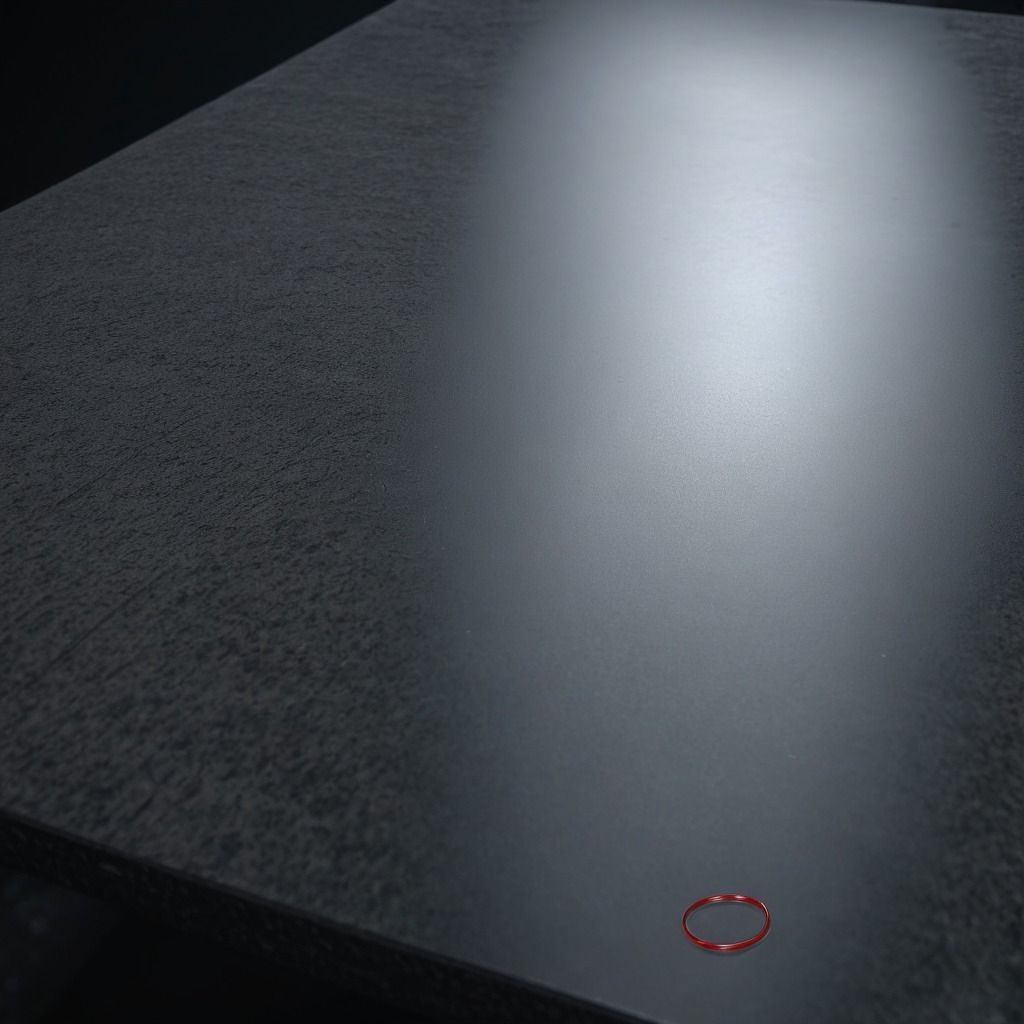
A rubber O-ring is lying on a clean granite table inside a workshop at night.